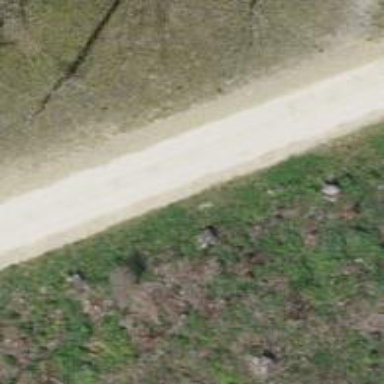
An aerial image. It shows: Path with fine gravel surface.